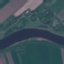
Label: River